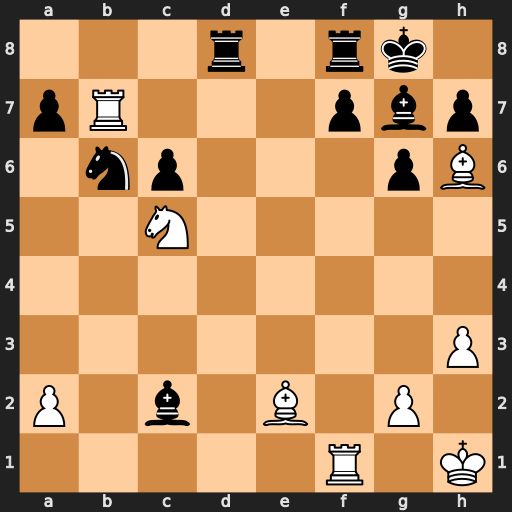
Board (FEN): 3r1rk1/pR3pbp/1np3pB/2N5/8/7P/P1b1B1P1/5R1K
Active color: w
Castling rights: -
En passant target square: -
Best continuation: Bxg7 Kxg7 Ne6+